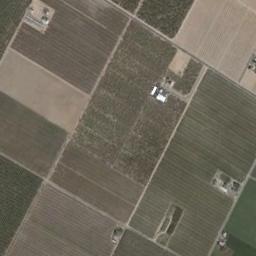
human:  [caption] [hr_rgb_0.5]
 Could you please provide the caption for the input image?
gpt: There are copious neat rows of rectangular farmlands .

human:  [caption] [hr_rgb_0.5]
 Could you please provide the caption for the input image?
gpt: There are some bare rectangular farmland .

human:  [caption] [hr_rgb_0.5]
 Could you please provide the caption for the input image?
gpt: More than ten neatly arranged light green, Khaki and brown mixed rectangular farmlands of different sizes .

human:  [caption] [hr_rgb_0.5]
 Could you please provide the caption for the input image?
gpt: Several rectangular farmlands are arranged in neat rows and some houses are surrounded by these farmlands .

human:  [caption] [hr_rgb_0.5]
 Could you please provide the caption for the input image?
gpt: There are some brown rectangular farmlands and yellow ones .